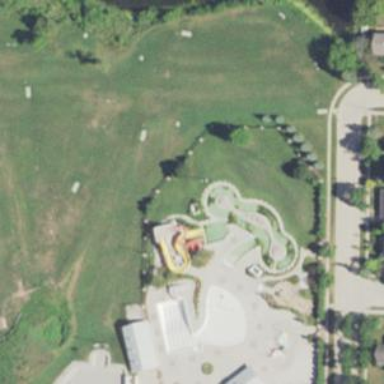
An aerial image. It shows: Water slide attraction.